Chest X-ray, AP view. Patient: 44 years old, sex F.
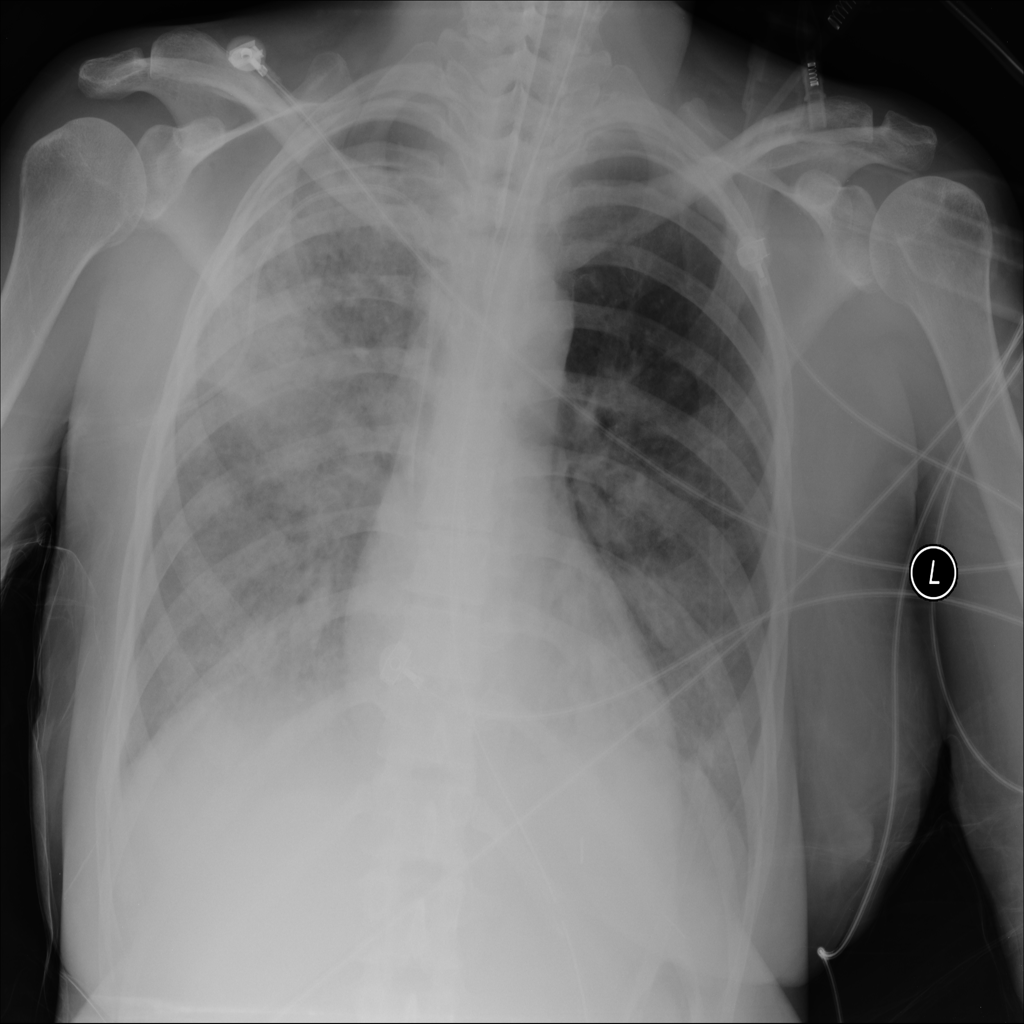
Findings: No Finding